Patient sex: M
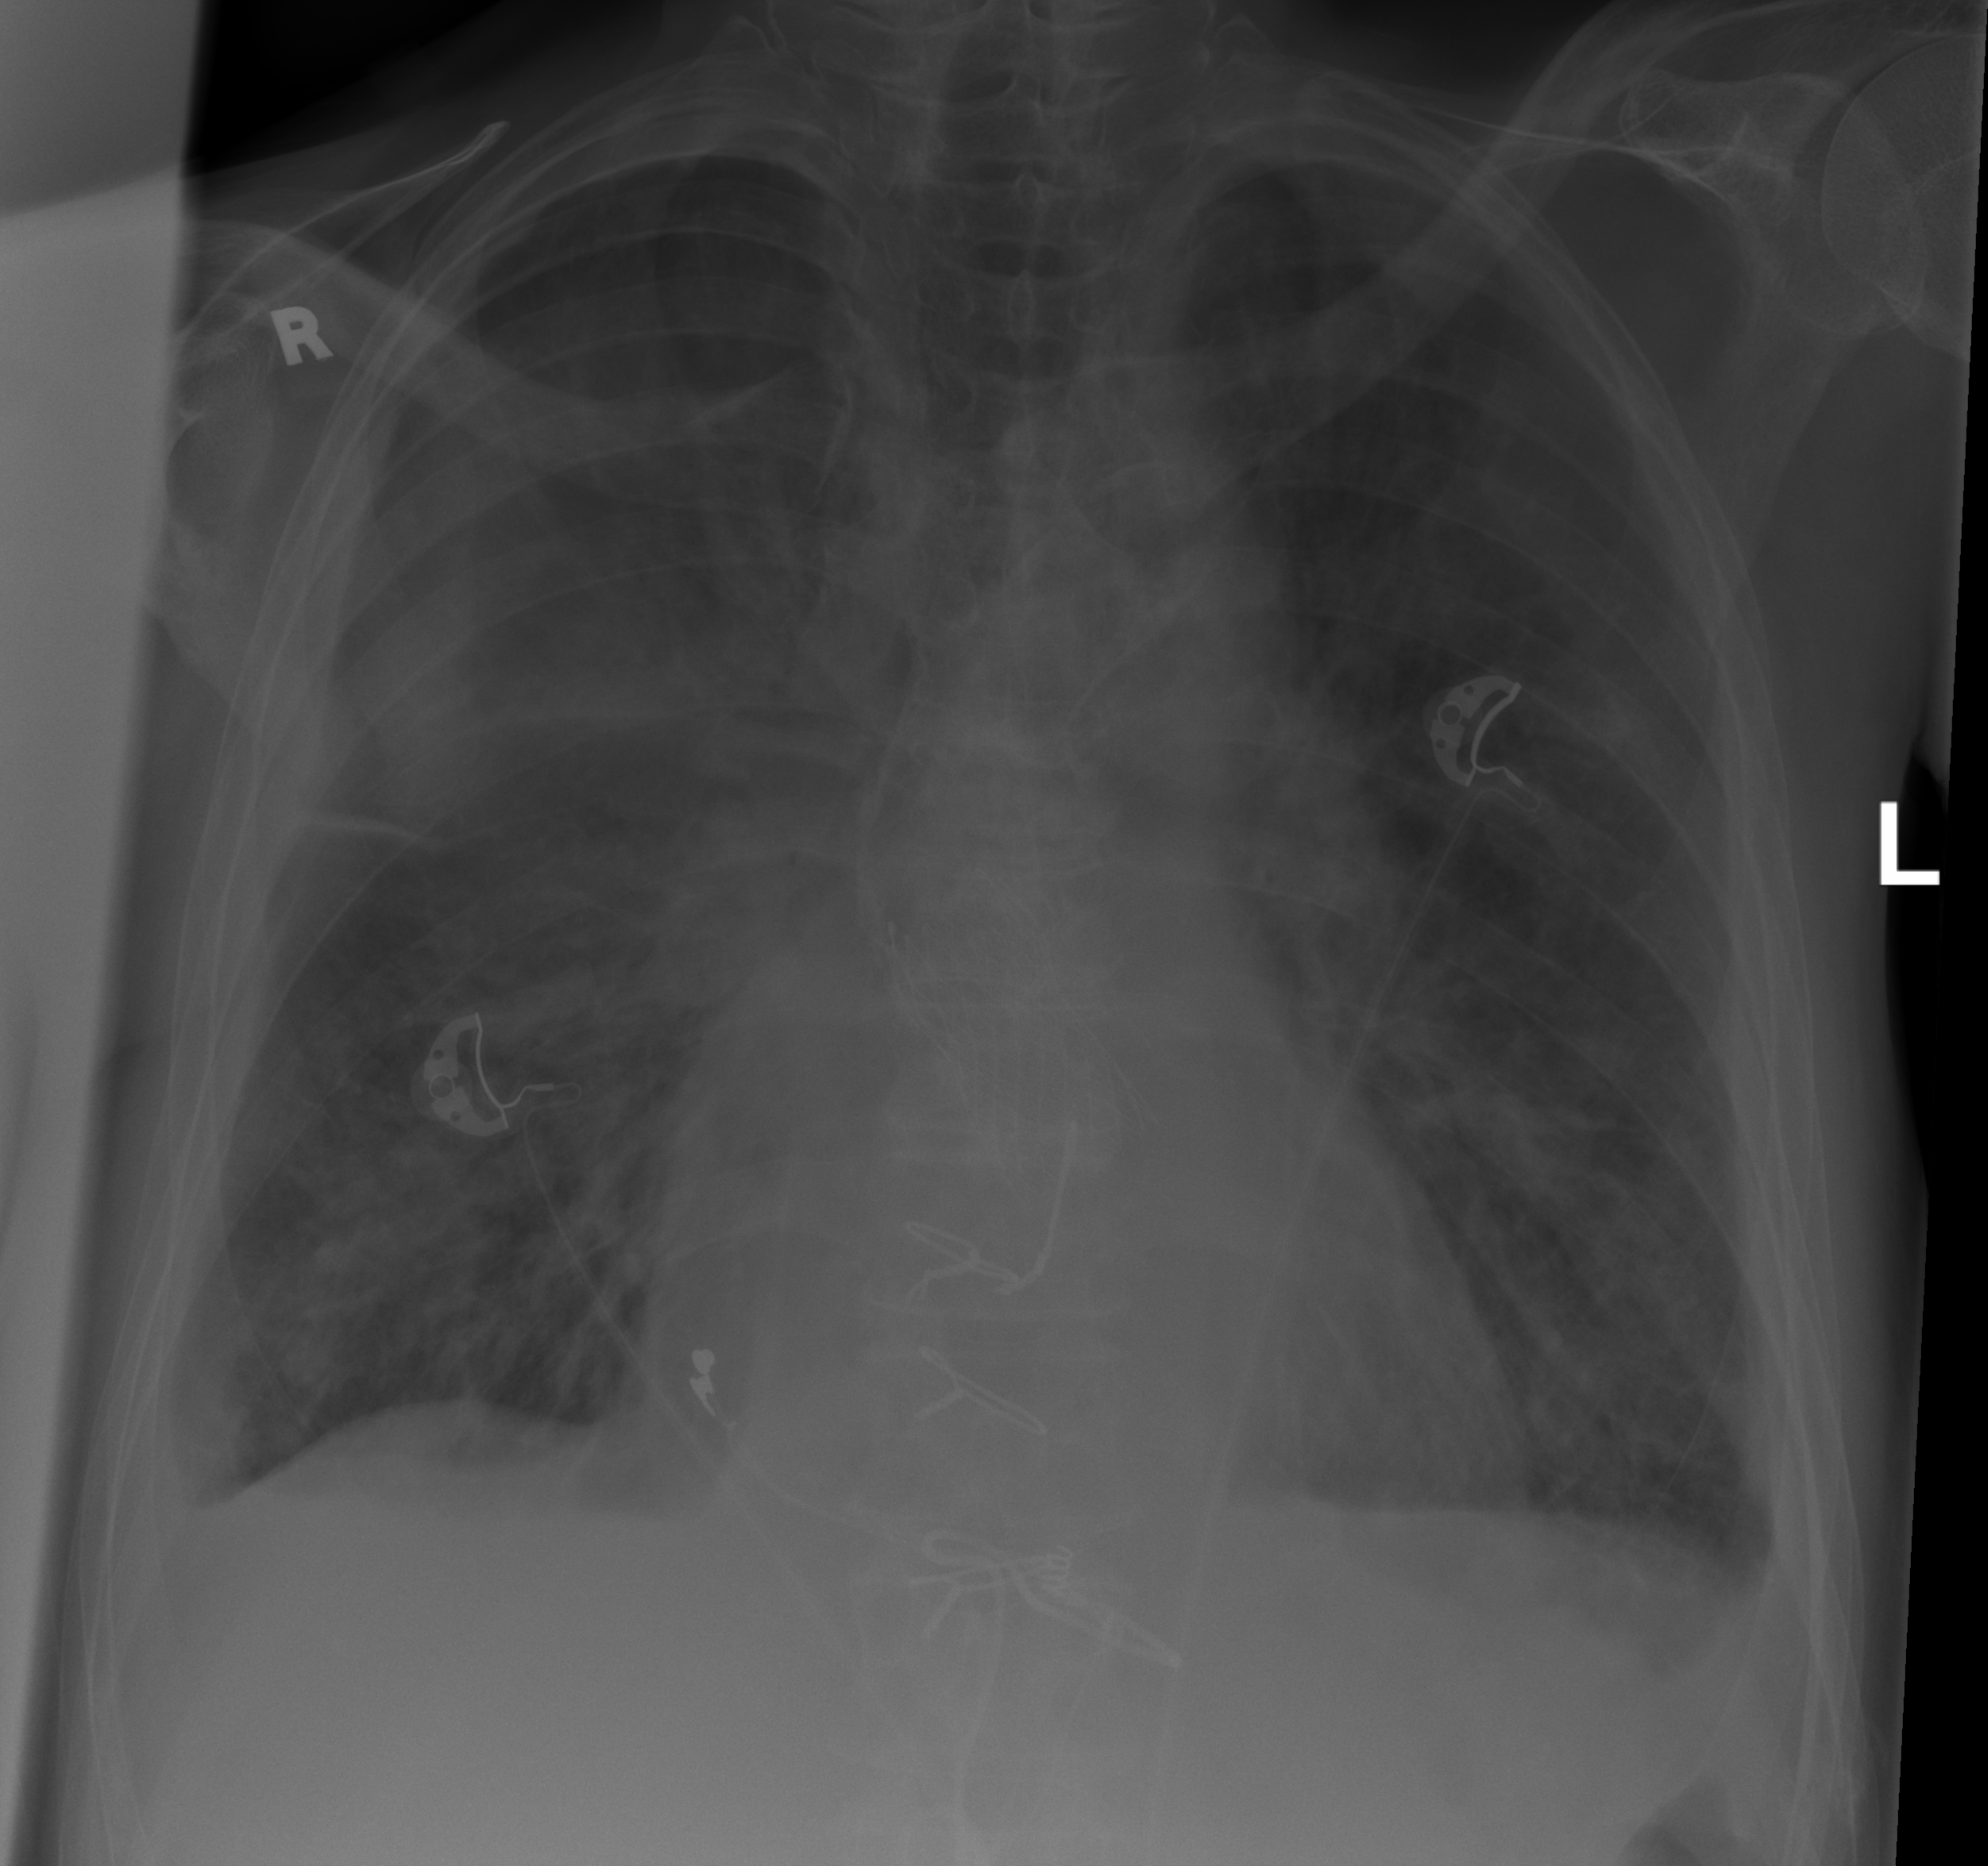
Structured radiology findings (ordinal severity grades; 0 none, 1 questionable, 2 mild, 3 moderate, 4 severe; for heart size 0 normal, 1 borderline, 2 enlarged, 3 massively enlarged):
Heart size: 2
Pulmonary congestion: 2
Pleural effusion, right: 2
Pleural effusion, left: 2
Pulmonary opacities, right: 3
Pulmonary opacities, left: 2
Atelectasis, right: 3
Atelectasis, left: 2